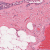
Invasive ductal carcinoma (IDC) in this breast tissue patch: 0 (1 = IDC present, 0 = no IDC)